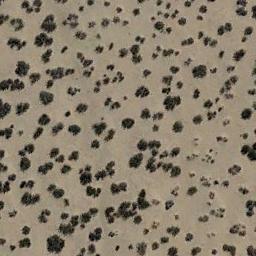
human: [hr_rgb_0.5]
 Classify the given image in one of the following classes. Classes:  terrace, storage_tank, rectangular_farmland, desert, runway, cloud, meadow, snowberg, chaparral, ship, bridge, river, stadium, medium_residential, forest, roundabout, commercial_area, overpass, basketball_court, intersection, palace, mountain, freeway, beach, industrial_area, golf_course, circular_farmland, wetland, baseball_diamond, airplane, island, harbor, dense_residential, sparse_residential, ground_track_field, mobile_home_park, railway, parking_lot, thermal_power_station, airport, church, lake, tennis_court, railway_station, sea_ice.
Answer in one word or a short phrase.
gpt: chaparral